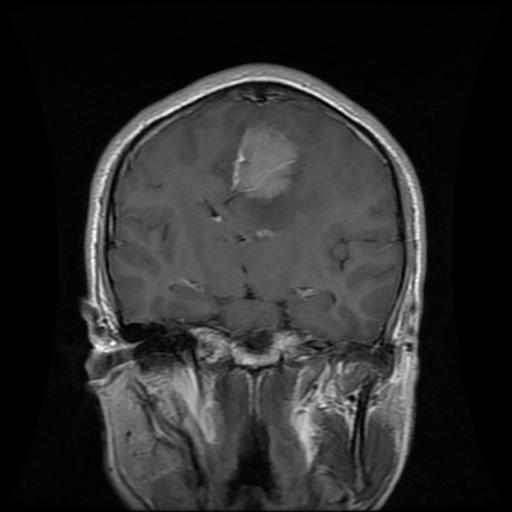
Label: meningioma